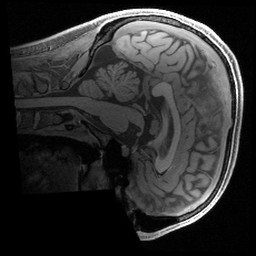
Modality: T1w
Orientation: sagittal
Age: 27
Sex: male
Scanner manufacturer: siemens
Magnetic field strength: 3 T
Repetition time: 2.4 s
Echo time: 0.00241 s